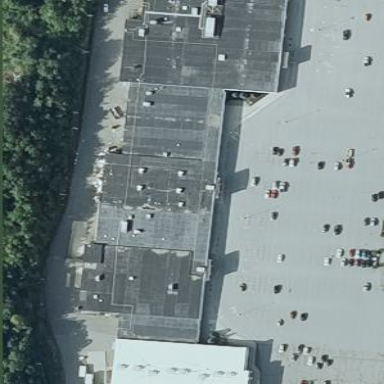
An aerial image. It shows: Retail building that serves as mall.